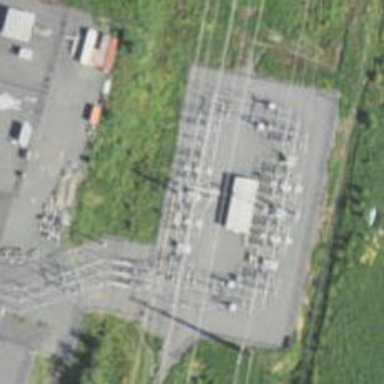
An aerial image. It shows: Switch used for power control.